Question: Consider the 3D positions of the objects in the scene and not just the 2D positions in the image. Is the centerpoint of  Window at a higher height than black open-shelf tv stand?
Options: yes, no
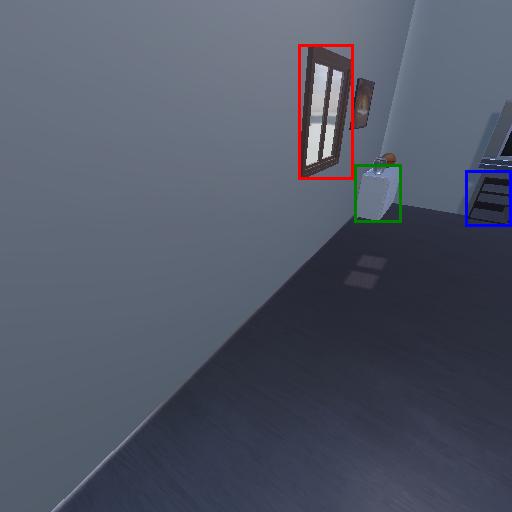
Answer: yes